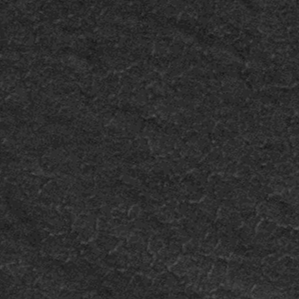
Label: frost